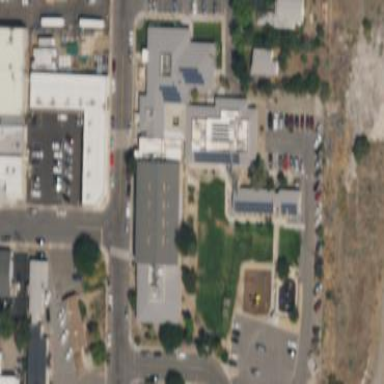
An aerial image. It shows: Civic building.